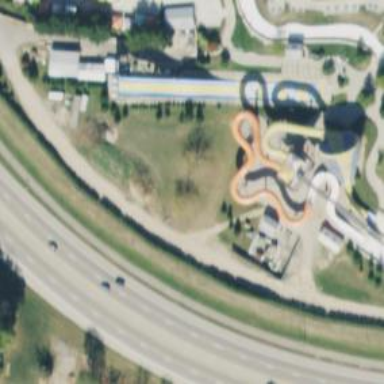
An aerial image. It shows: Water slide attraction.